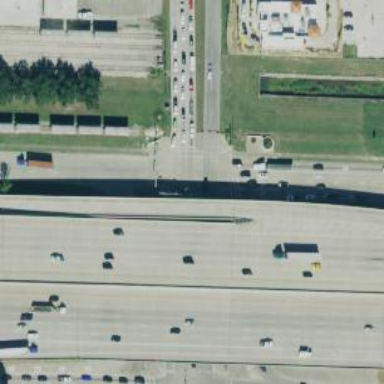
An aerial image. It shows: Frontage road connected to secondary link.